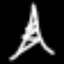
Label: The Eiffel Tower